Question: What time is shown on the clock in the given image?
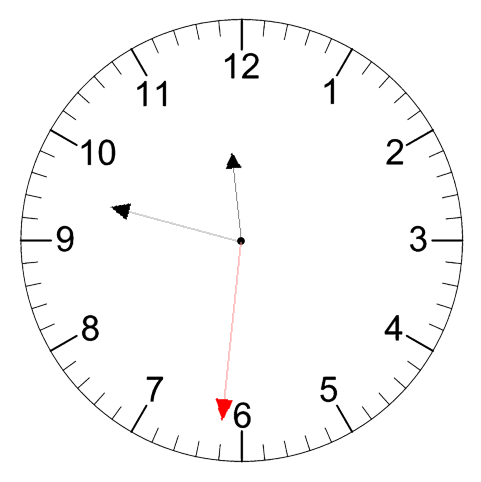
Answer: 11:47:31